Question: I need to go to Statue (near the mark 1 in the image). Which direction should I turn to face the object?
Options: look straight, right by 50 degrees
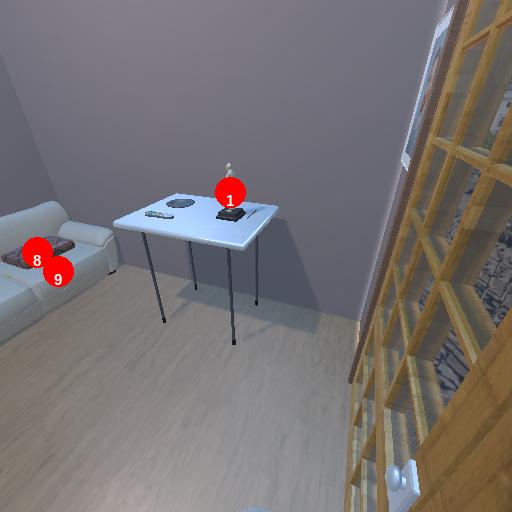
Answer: look straight